Question: I'm using material-ui buttons which put its' labels inside a span element. The button I am trying to click is next to other buttons, the only thing that makes them unique is the text in the child span element.

I have tried clicking the button like this:
'''
await t.click(Selector('button').withText('button 2'));
'''
But it is not working, I assume it it because 'withText' is looking for text as the button child and not an additional span element as wrapper for the text?
Anyway, any suggestions on how I can click this button?
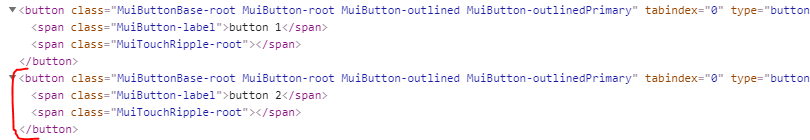
Answer: You have mo options.
You can use 'find()':
'''
await t.click(Selector('button').find('span').withExactText('button 2'));
'''
or you for example use 'child()':
'''
await t.click(Selector('button').child('span').withExactText('button 2'));
'''
This documentation page and its subchapters might help you further: <URL>